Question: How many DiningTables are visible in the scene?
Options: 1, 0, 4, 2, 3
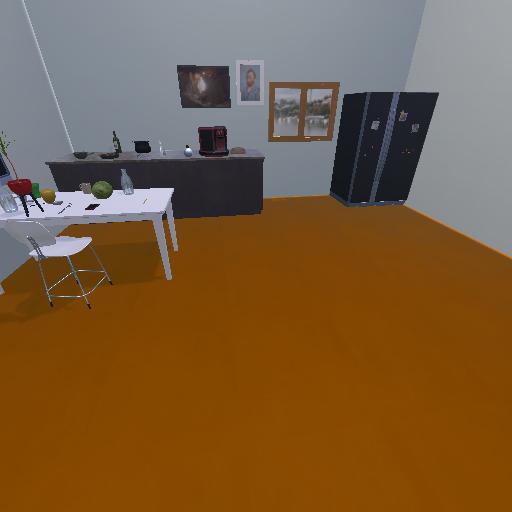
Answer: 1